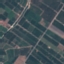
Land use / land cover: PermanentCrop